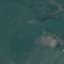
Land use / land cover class: Pasture